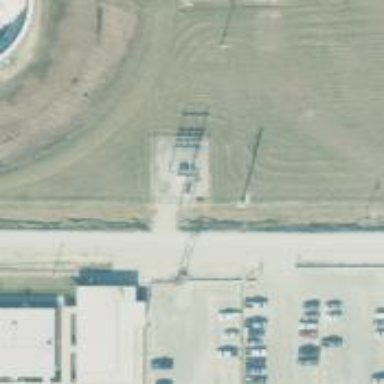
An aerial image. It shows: Power pole.